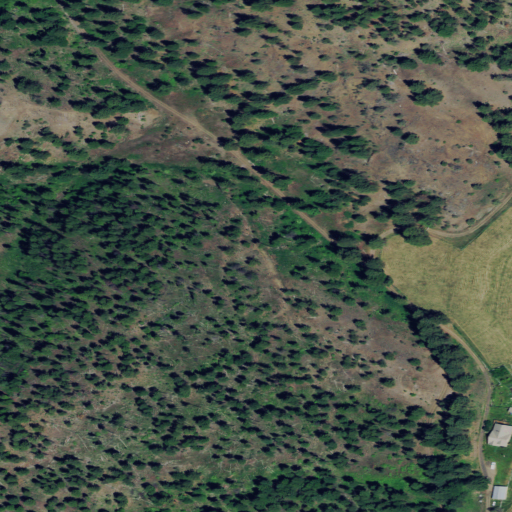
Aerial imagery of valley in Oregon named Emery Canyon containing evergreen forest, shrub, grassland, pasture, deciduous forest, and open development